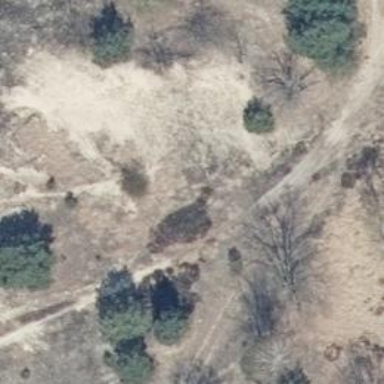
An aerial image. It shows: Sandy path.